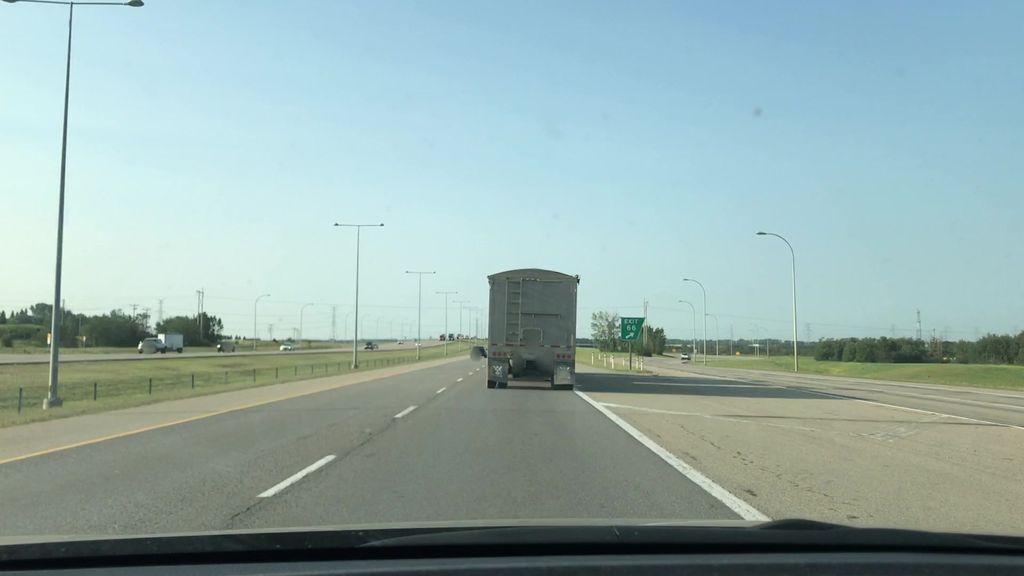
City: edmonton